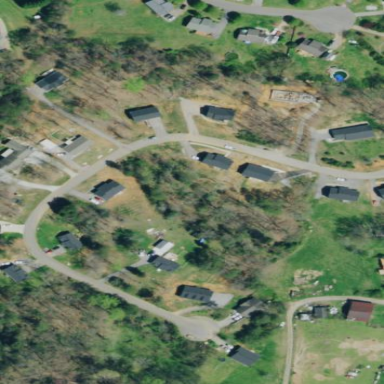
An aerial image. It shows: Residential area in rural setting.